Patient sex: F
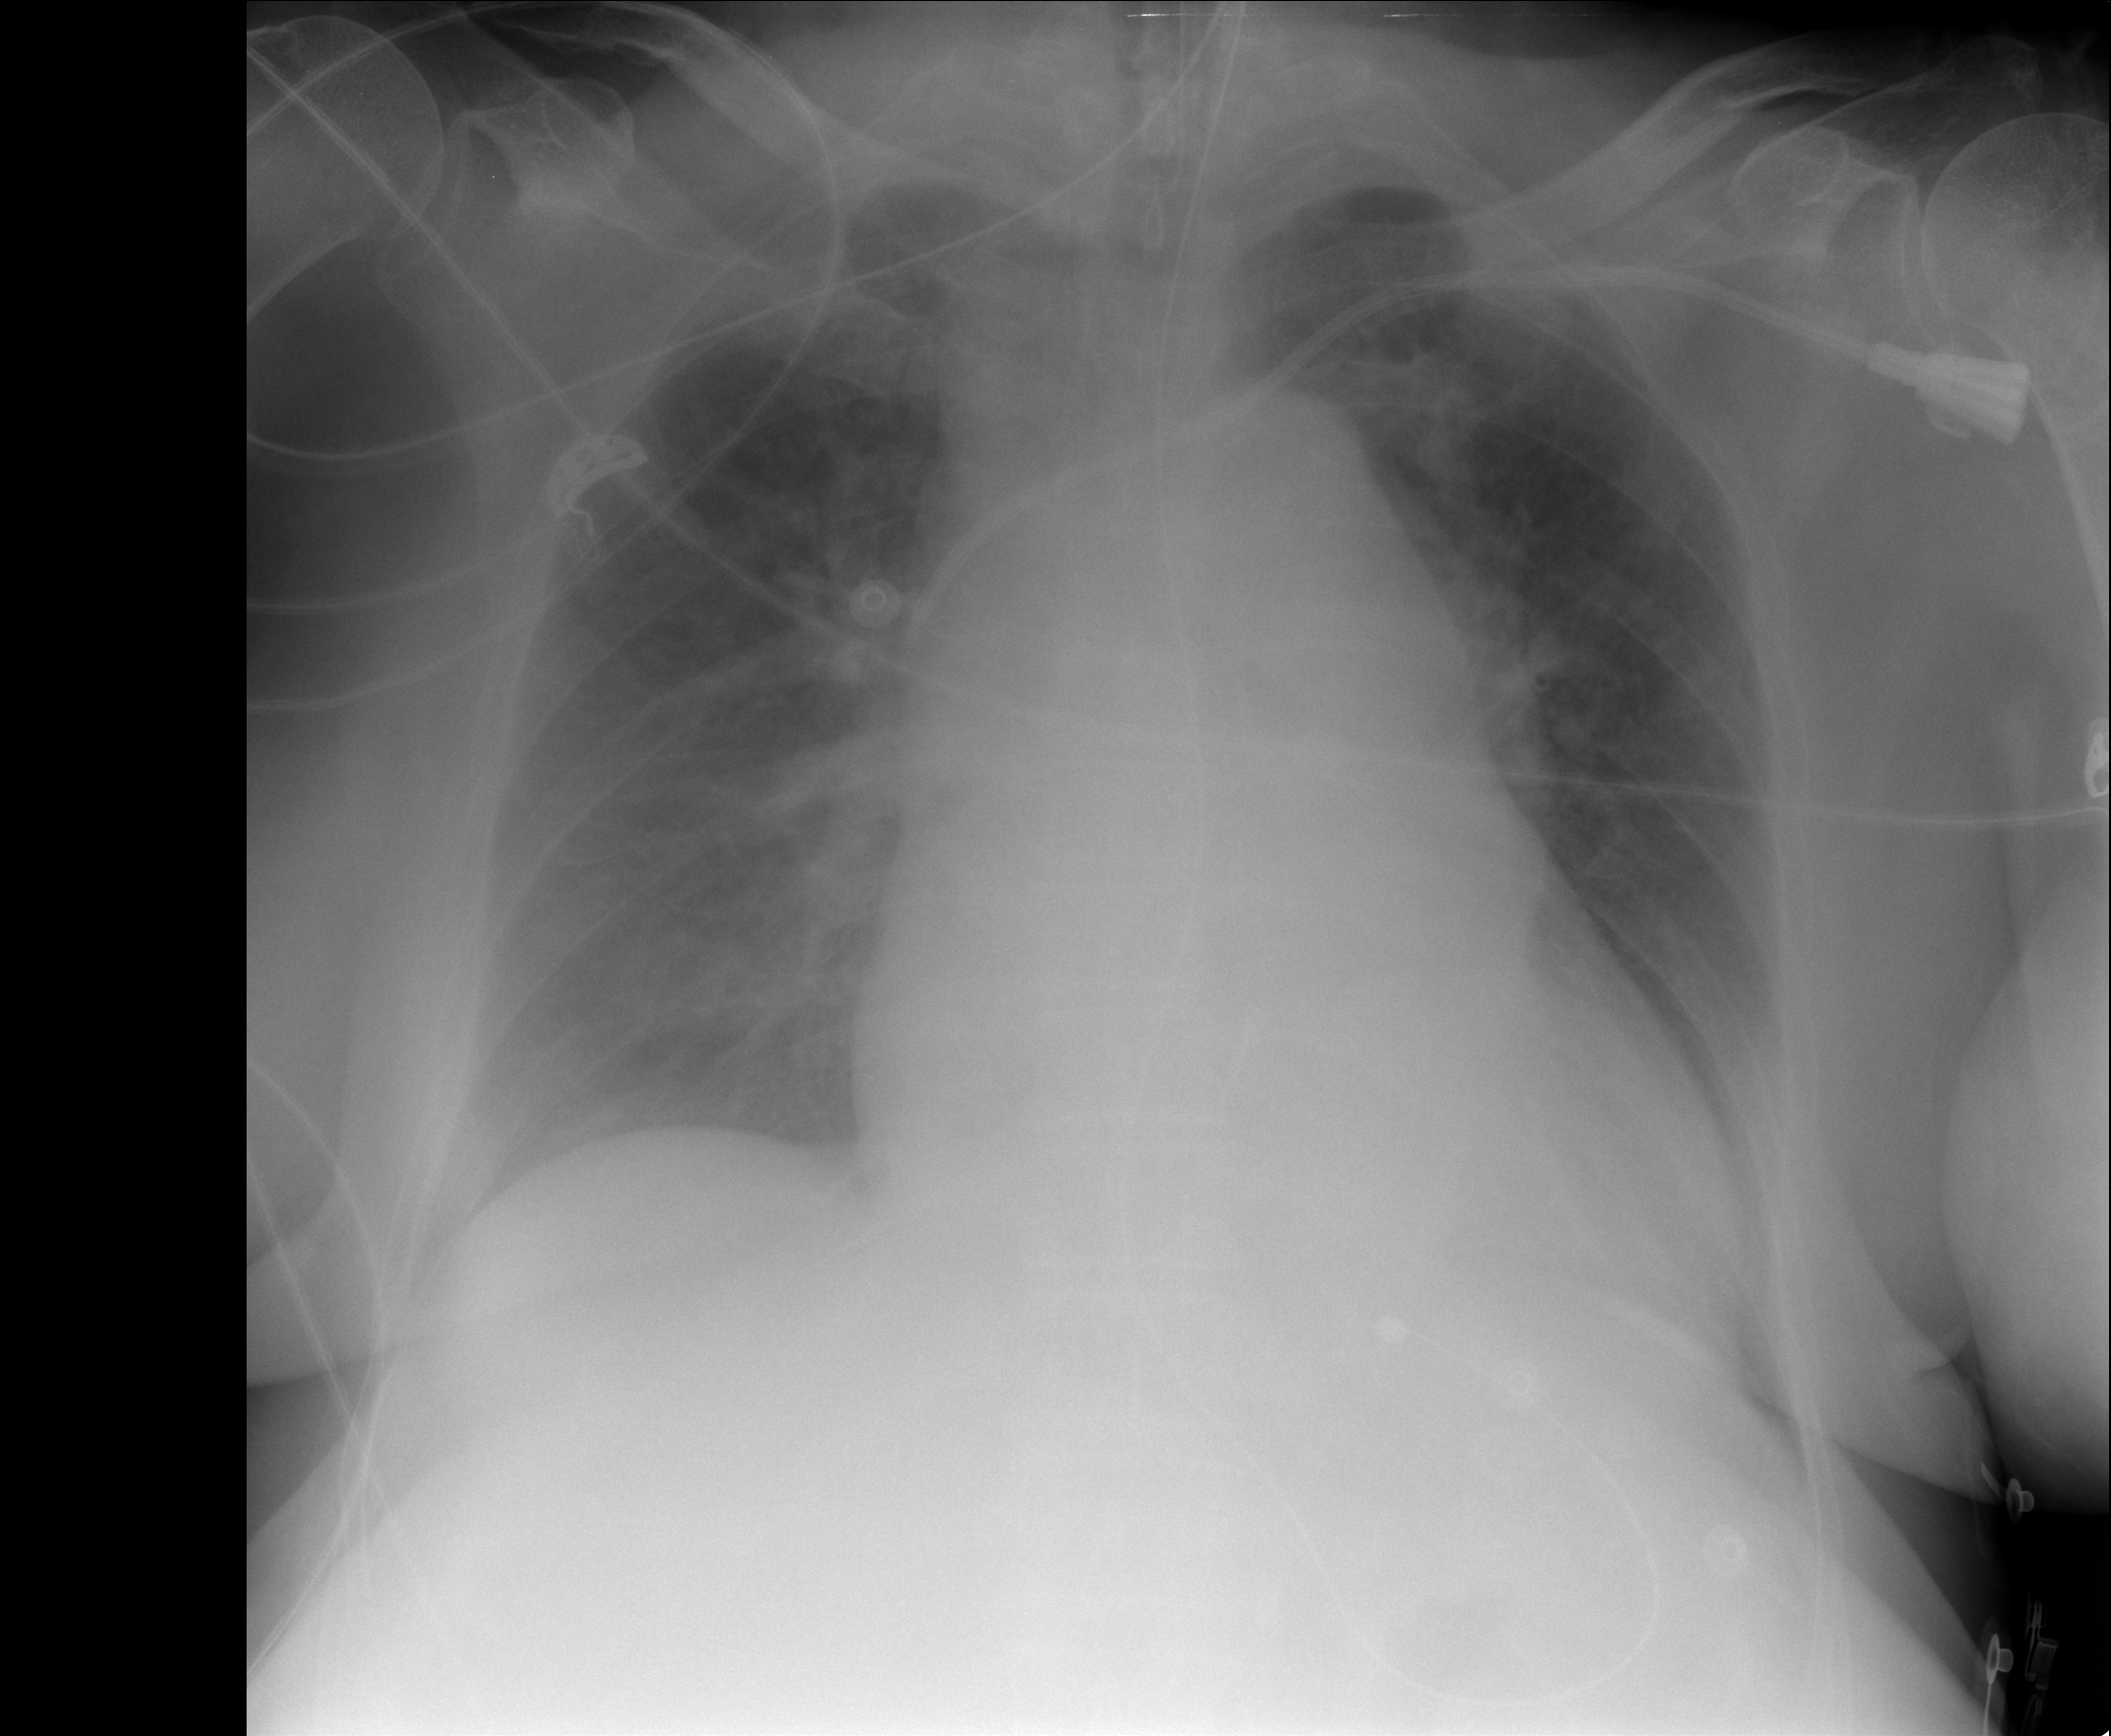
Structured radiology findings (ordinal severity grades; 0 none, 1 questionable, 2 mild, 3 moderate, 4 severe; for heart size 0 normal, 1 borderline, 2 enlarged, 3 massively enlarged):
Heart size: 2
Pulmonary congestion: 2
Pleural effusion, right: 0
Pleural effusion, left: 0
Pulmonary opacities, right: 0
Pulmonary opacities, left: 0
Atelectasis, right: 0
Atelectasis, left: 0